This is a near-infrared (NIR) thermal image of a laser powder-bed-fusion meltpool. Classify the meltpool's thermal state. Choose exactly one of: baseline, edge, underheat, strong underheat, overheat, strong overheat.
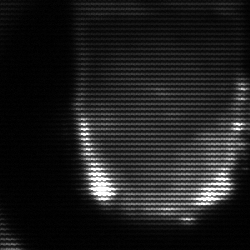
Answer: baseline